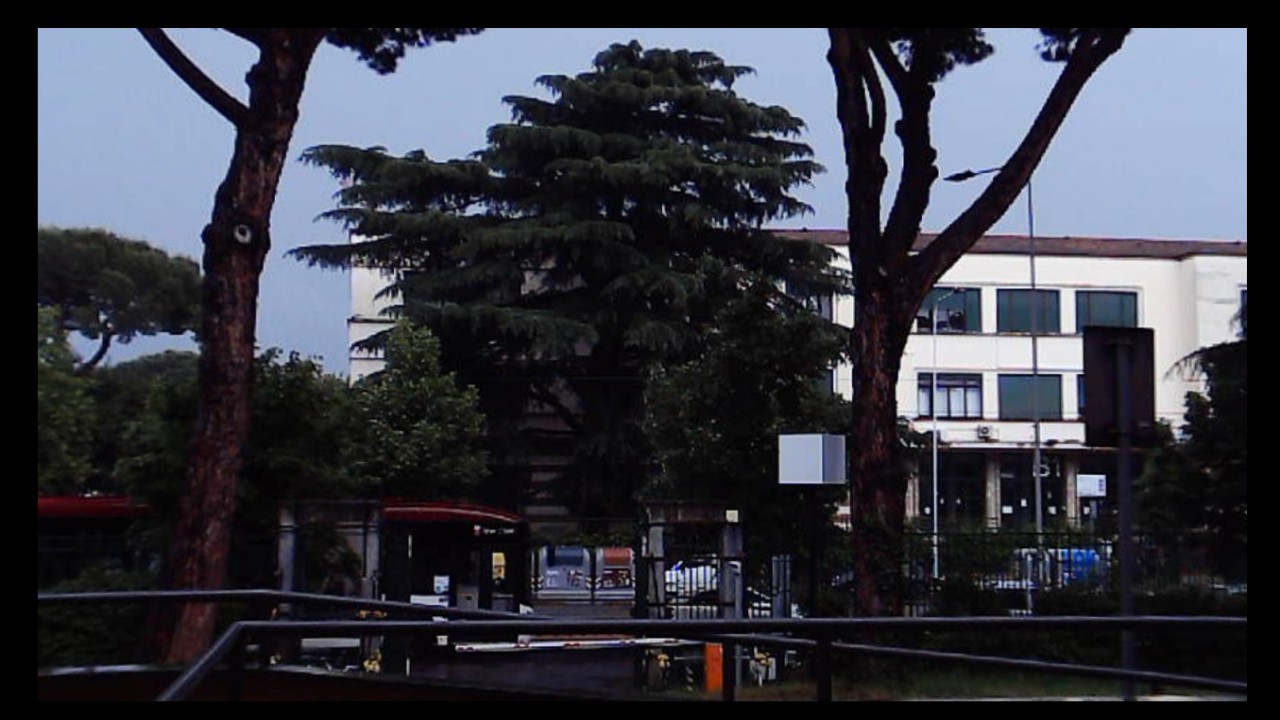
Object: DarwinFPV cineape20